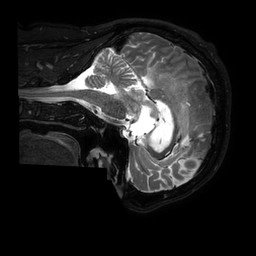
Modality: T2w
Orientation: sagittal
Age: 49
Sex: male
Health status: ill
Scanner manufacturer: philips
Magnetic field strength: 3 T
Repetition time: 3.5 s
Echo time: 0.3 s